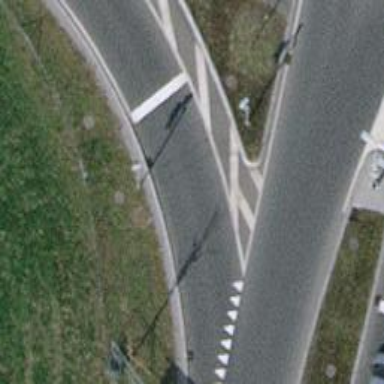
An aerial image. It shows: Road with traffic signals.